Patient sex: F
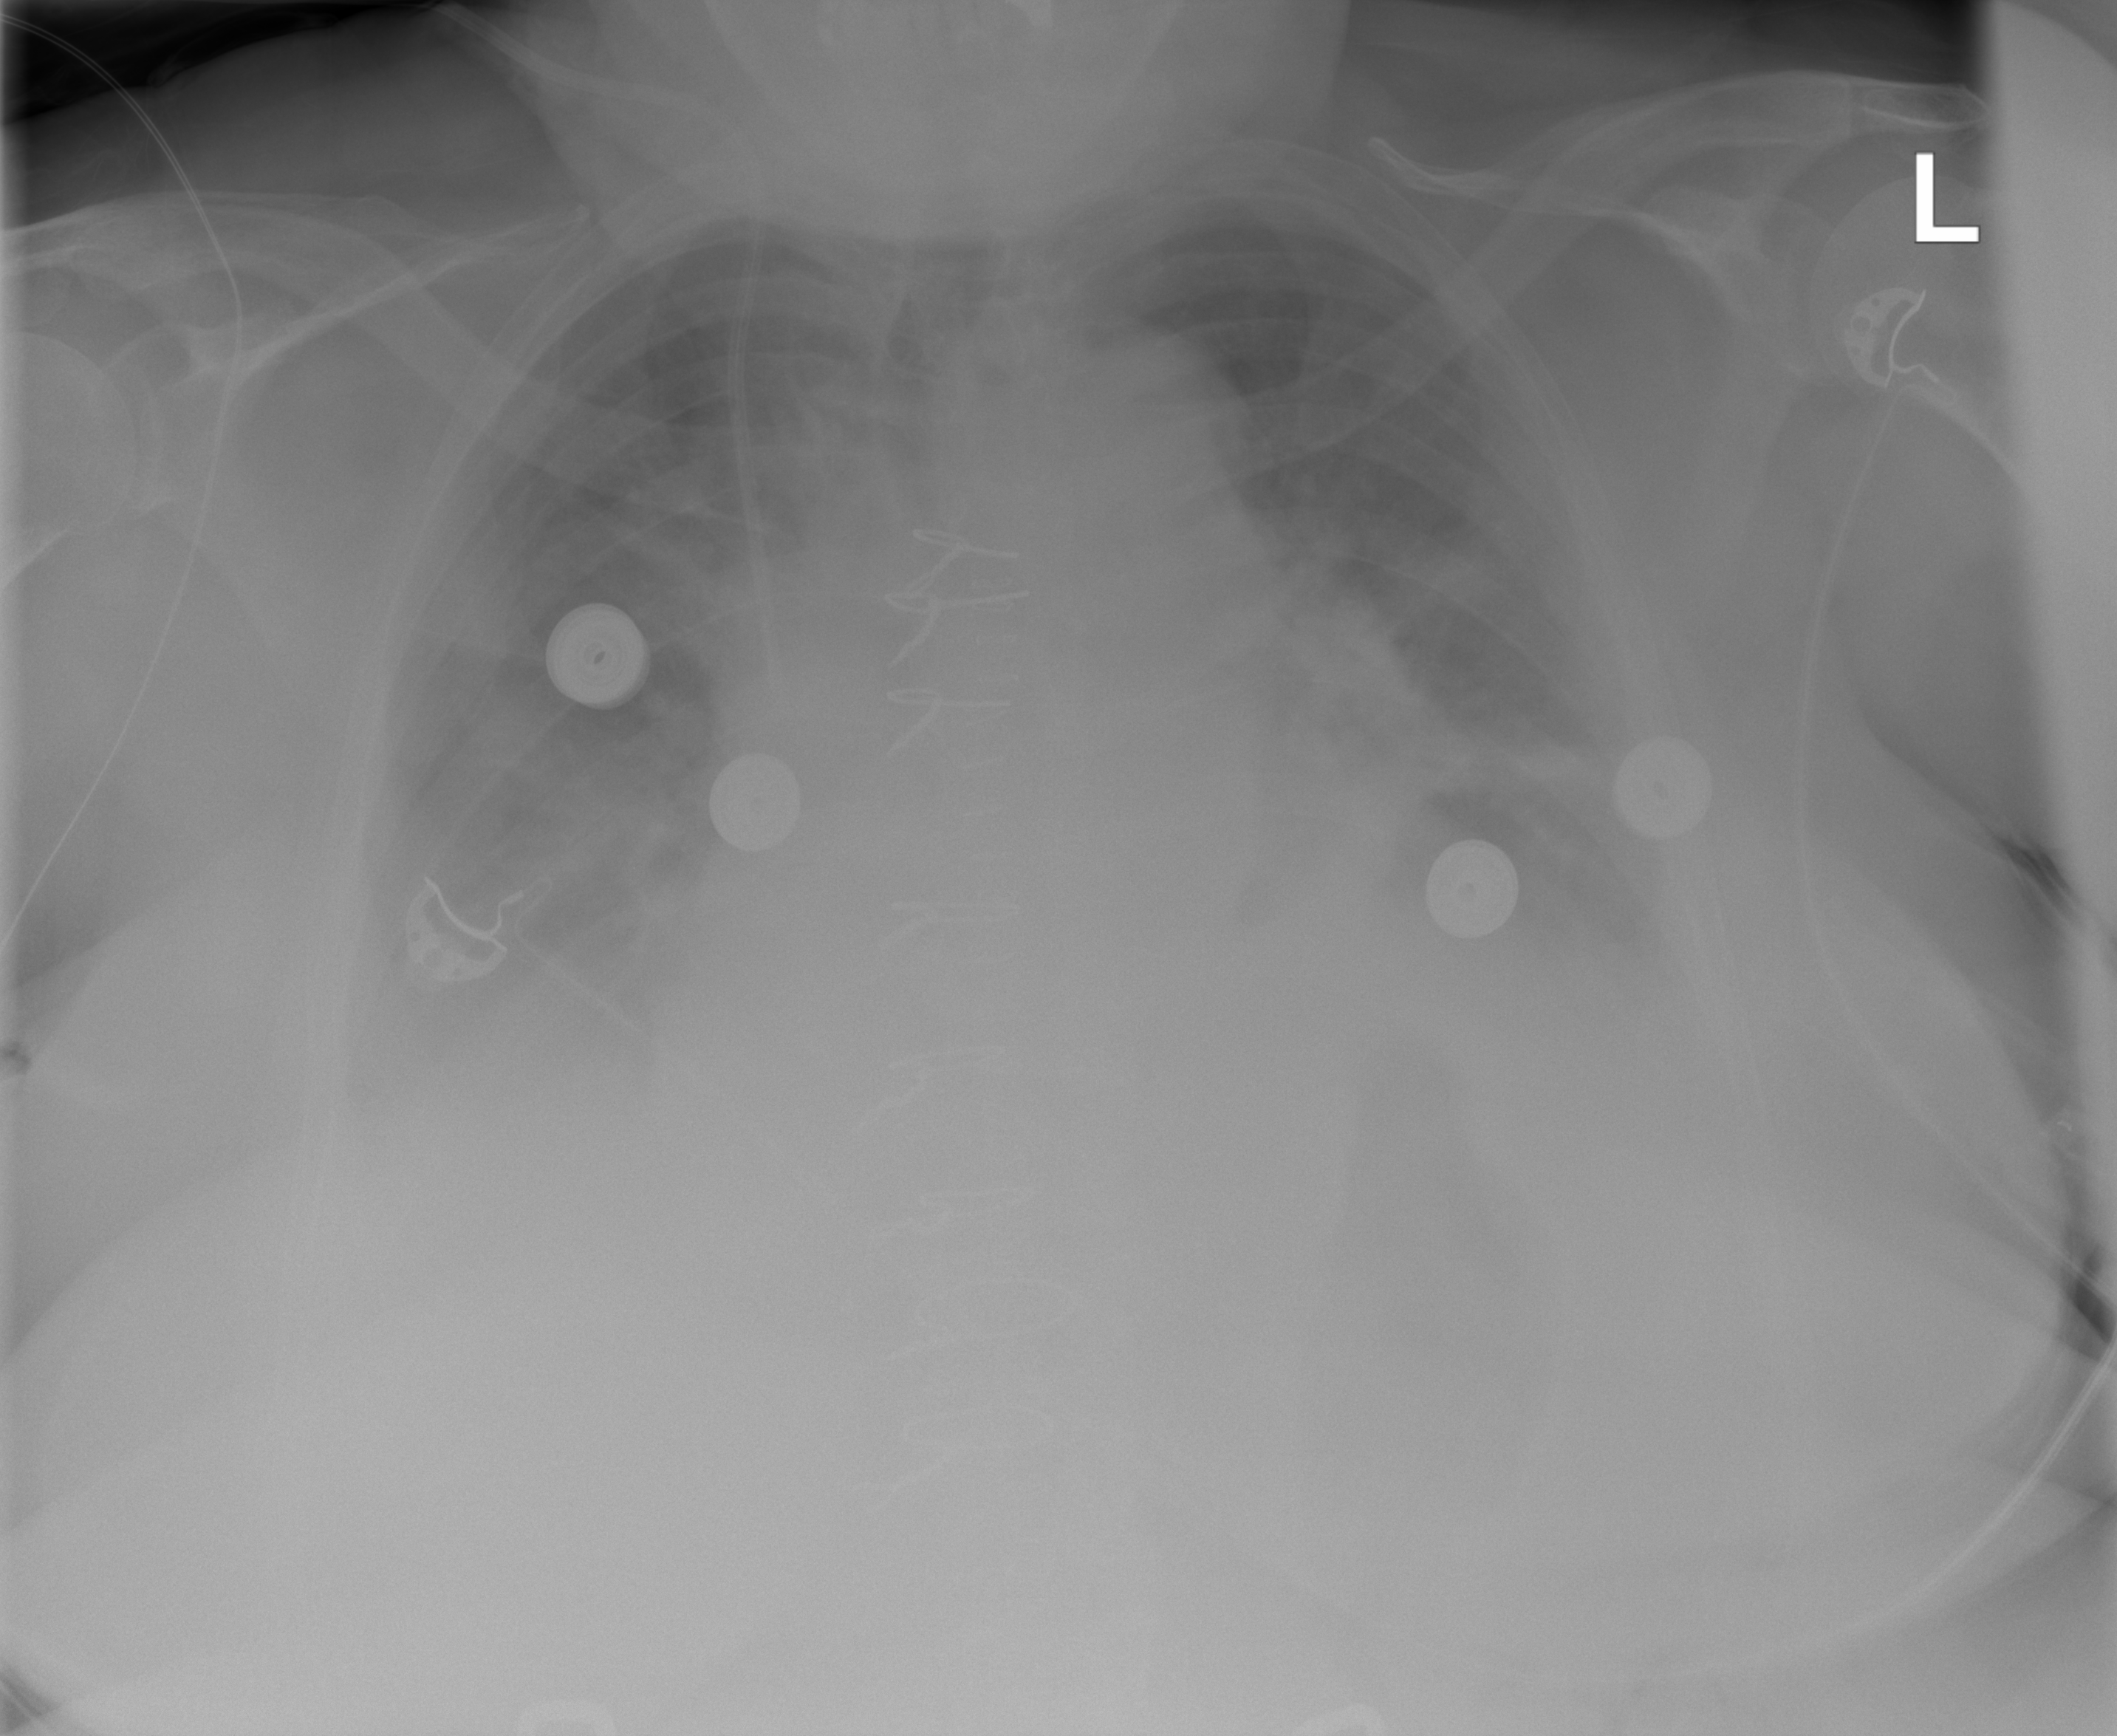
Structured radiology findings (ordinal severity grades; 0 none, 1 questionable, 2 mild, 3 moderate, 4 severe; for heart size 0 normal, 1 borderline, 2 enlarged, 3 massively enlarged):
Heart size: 2
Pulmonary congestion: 3
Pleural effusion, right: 3
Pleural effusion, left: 3
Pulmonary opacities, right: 0
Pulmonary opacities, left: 0
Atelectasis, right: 3
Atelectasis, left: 3